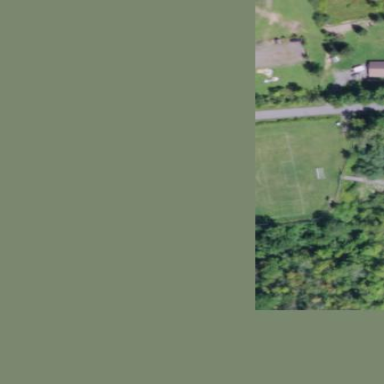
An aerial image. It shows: Soccer pitch designated for leisure and sports activities.